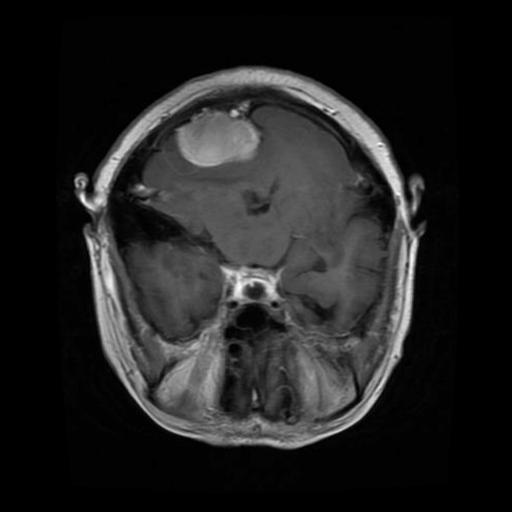
Label: meningioma